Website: home-depot
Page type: account-dashboard
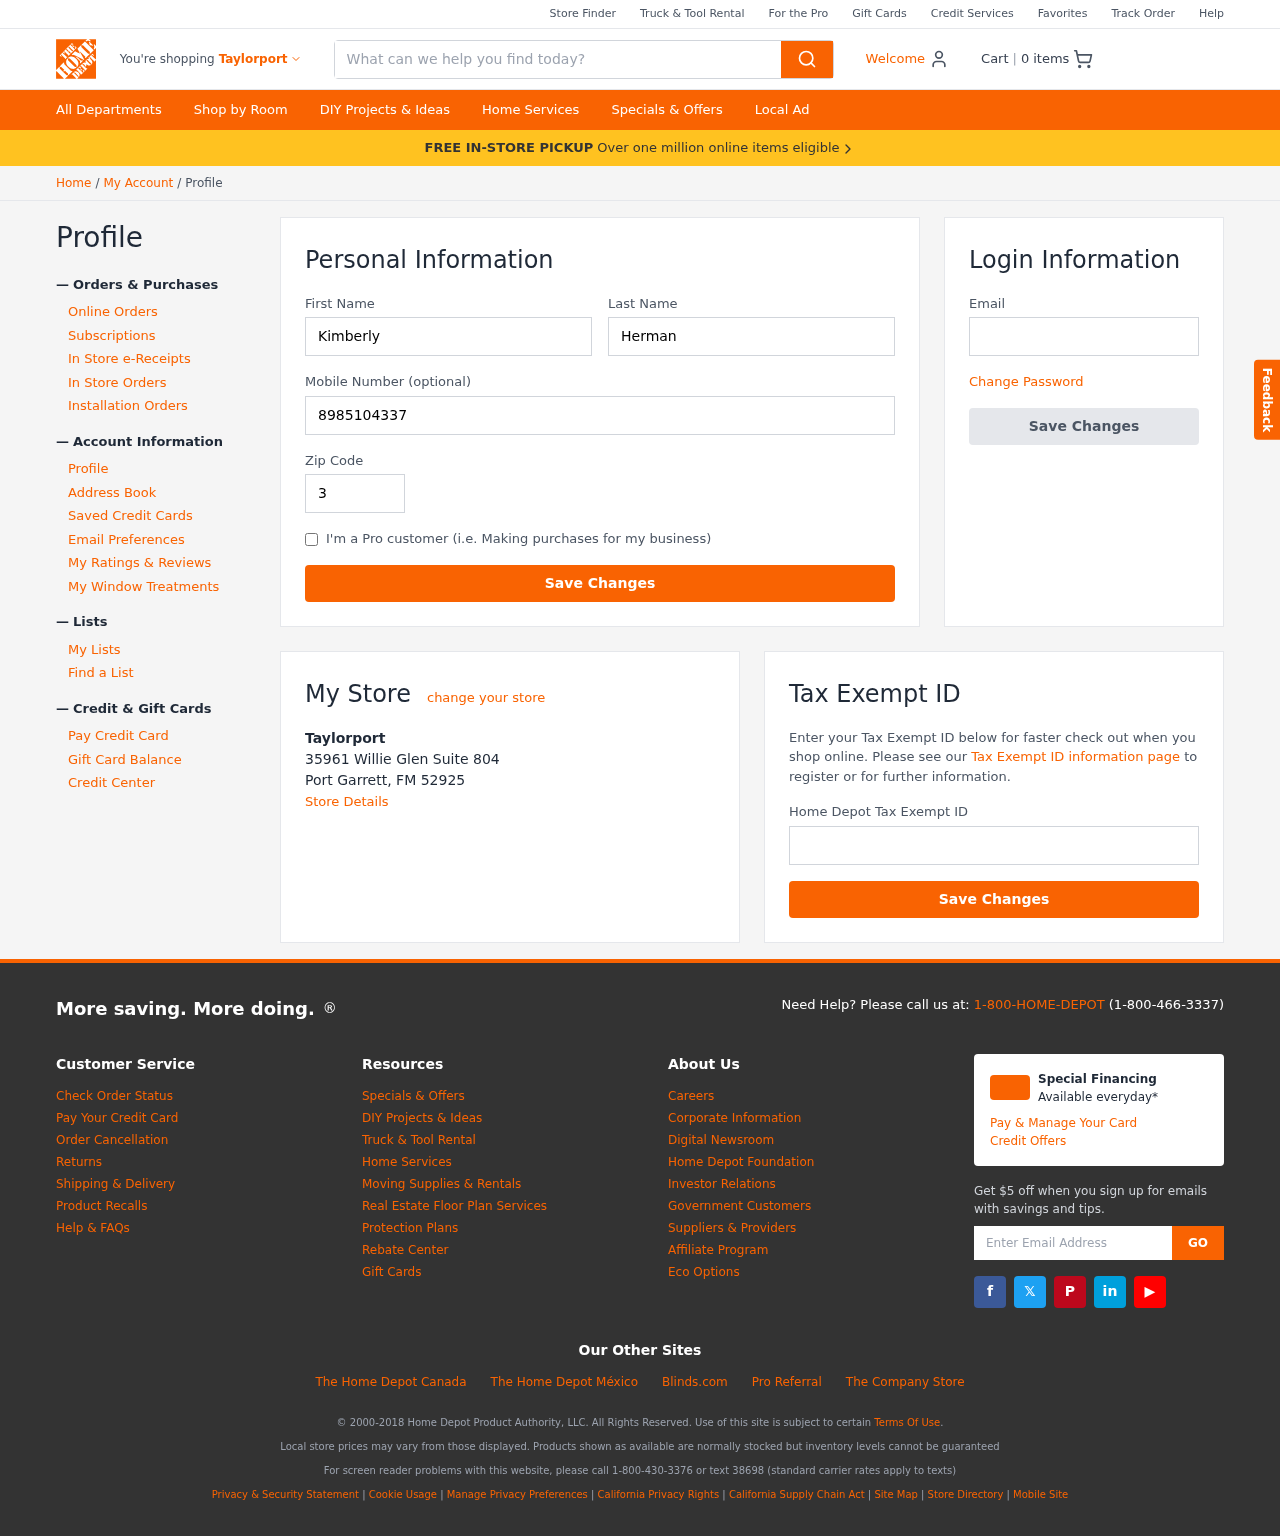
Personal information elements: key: PII_CITY
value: Taylorport
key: PII_EMAIL
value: kherman@gmail.com
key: PII_FIRSTNAME
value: Kimberly
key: PII_LASTNAME
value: Herman
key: PII_LOCATION1_CITY_STATE_ZIP
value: Port Garrett, FM 52925
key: PII_LOCATION1_NAME
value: Taylorport
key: PII_LOCATION1_STREET
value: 35961 Willie Glen Suite 804
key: PII_PHONE
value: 8985104337
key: PII_POSTCODE
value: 33362
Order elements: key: ORDER_NUM_ITEMS
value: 0
Search elements: key: HEADER_SEARCH
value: What can we help you find today?